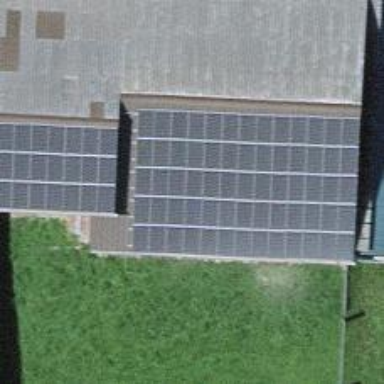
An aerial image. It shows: Solar power generator using photovoltaic panels.